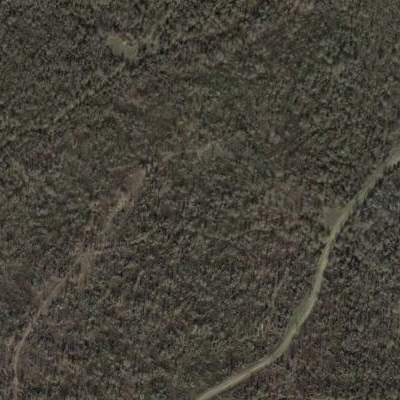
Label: Forest